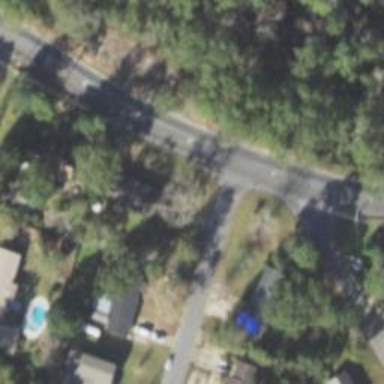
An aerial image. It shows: Residential road.